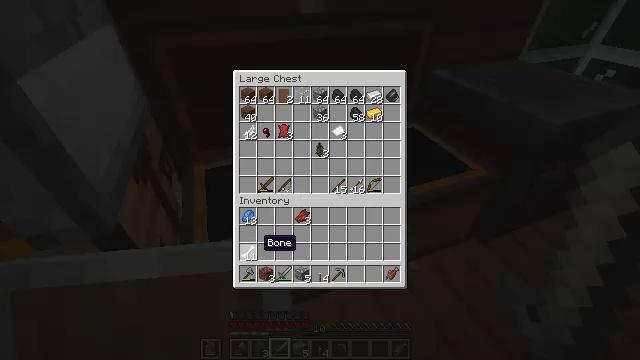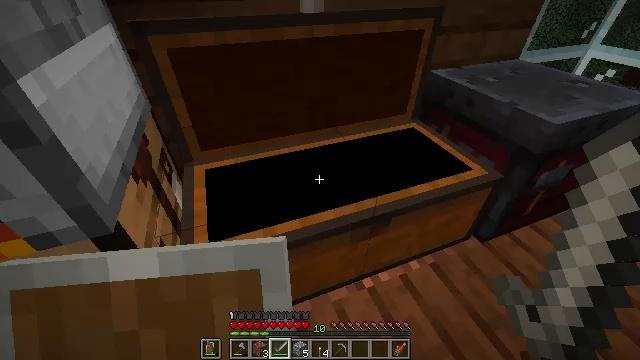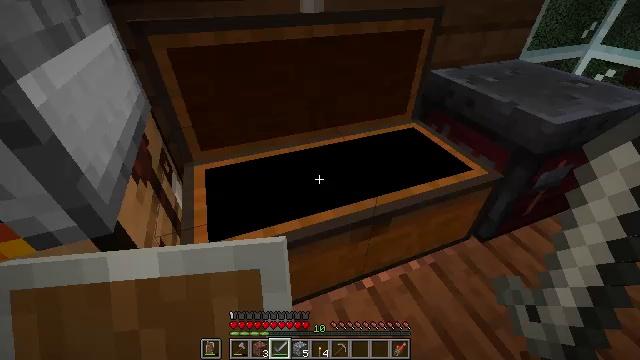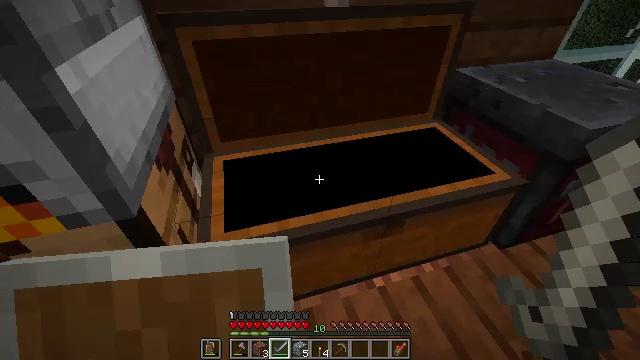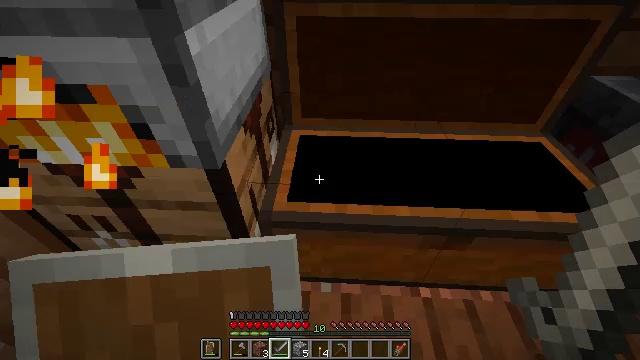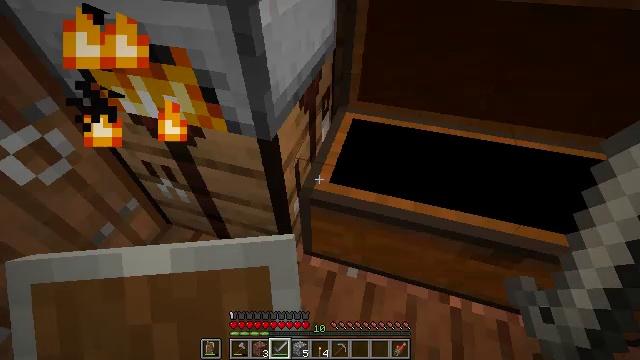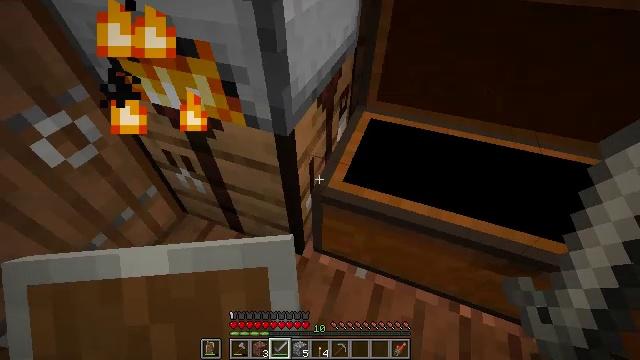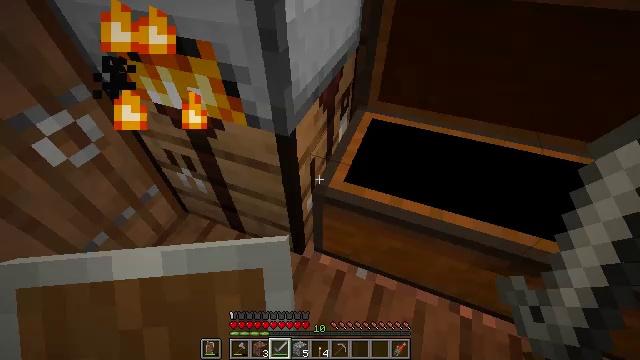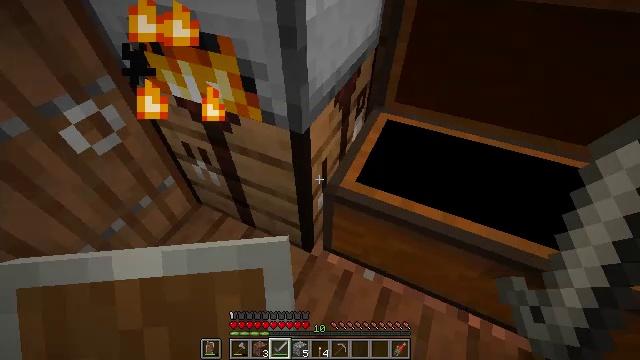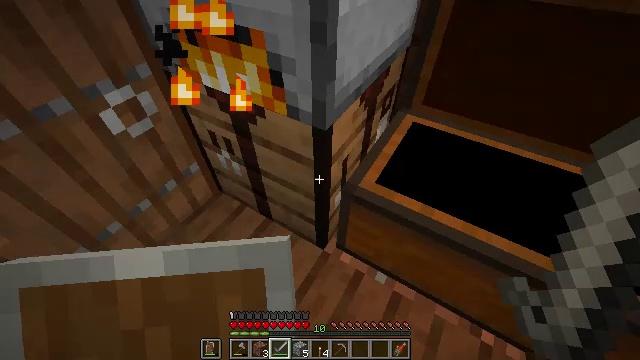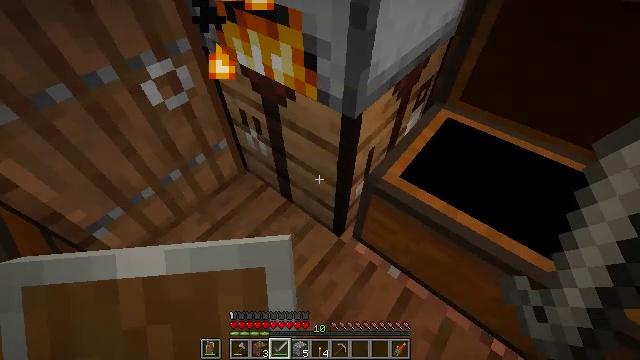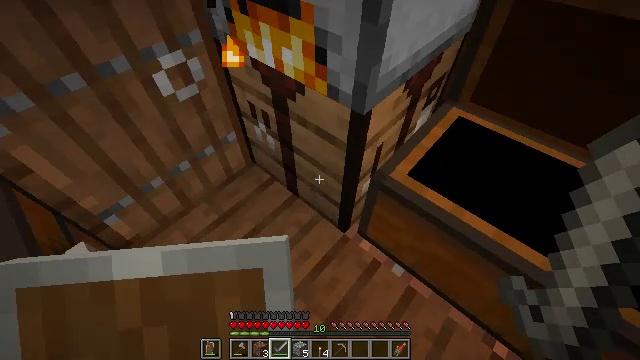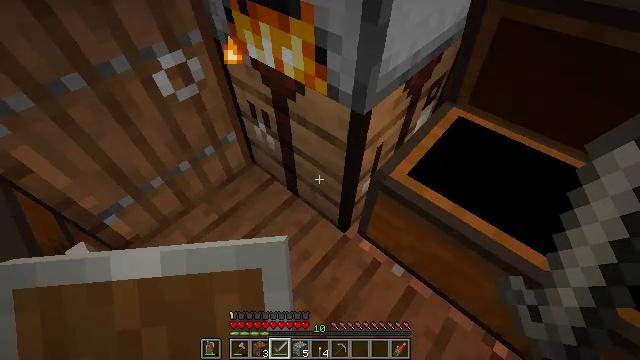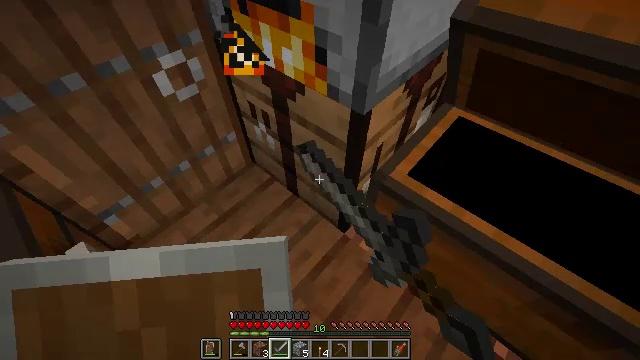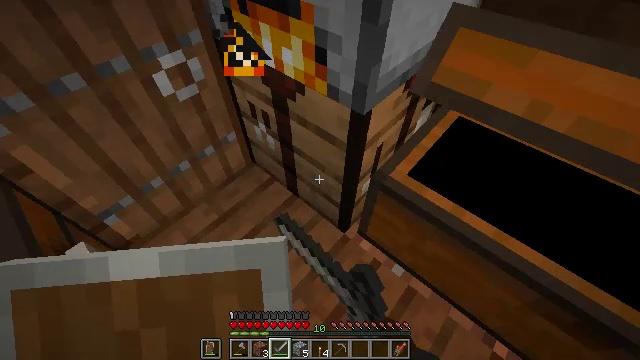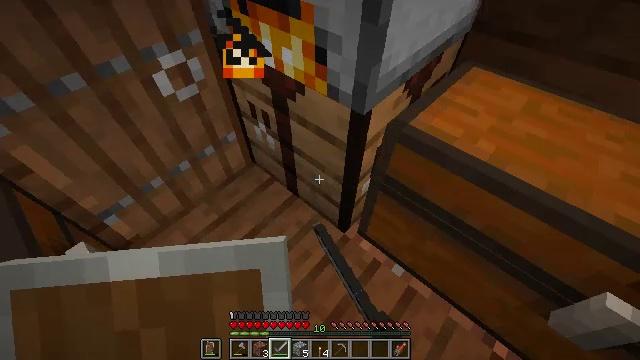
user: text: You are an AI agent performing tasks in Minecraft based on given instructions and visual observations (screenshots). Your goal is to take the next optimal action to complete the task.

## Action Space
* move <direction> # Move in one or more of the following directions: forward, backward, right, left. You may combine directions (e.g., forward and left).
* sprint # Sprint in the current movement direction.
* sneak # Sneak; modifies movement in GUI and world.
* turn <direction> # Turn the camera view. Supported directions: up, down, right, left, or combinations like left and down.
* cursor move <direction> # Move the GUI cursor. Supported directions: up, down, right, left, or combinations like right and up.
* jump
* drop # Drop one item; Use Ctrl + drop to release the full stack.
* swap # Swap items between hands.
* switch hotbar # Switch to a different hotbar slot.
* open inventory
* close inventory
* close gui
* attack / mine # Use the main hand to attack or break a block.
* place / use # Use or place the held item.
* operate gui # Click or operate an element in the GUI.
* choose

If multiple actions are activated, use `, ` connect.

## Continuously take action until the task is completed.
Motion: motion action
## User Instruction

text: Collect wheat crops.
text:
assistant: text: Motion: no_op
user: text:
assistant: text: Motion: no_op
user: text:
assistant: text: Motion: no_op
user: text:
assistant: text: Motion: close inventory
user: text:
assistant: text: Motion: close inventory
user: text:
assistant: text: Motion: turn left, close inventory
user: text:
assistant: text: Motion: turn left and down
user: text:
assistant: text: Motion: turn left and down
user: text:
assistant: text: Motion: turn left
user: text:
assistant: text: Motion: no_op
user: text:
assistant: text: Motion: turn left
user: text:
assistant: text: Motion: turn left
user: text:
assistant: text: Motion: turn left and down
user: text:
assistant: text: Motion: turn left and down
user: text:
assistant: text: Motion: use / place
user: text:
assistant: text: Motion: use / place
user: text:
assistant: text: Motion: use / place
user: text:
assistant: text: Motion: no_op
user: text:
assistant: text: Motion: no_op
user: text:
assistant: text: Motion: open gui
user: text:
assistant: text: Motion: no_op
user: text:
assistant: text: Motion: no_op
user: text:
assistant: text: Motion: no_op
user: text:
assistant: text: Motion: no_op
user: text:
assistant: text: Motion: cursor move left
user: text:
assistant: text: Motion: cursor move right
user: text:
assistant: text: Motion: no_op
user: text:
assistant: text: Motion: no_op
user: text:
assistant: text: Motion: no_op
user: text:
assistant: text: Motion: no_op